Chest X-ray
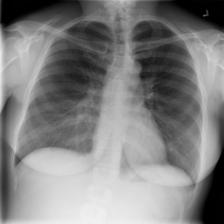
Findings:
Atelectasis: negative
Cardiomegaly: negative
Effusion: negative
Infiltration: positive
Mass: negative
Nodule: negative
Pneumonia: negative
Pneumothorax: negative
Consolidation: negative
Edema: negative
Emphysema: negative
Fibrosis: negative
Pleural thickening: negative
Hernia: negative